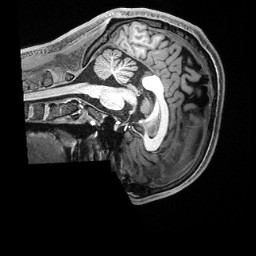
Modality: T1w
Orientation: sagittal
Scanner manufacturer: siemens
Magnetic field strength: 3 T
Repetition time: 2.5 s
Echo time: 0.00231 s